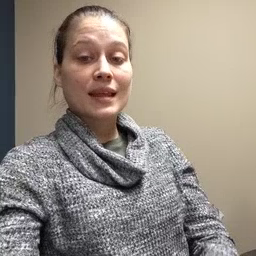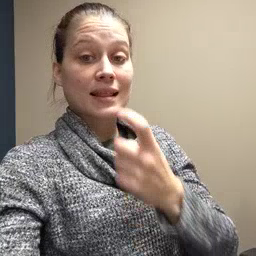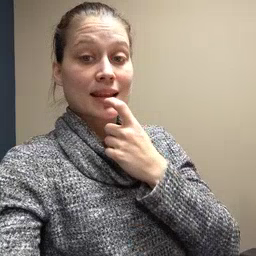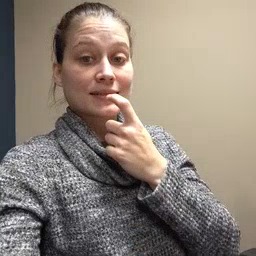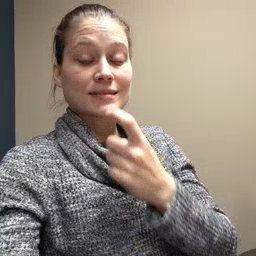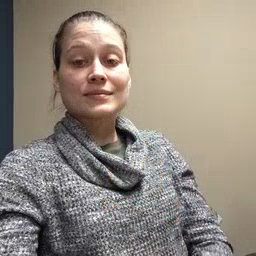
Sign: glasswindow